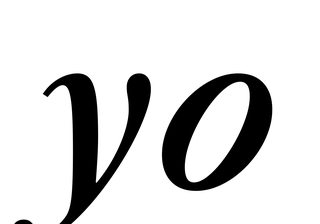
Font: LibreCaslonText-Italic_Medium_Italic